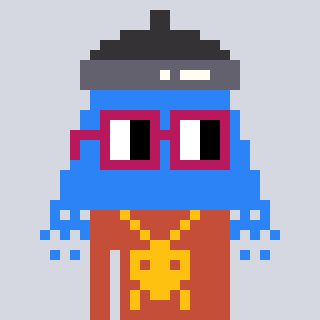
a pixel art character with square dark red glasses, a shower-shaped head and a rust-colored body on a cool background